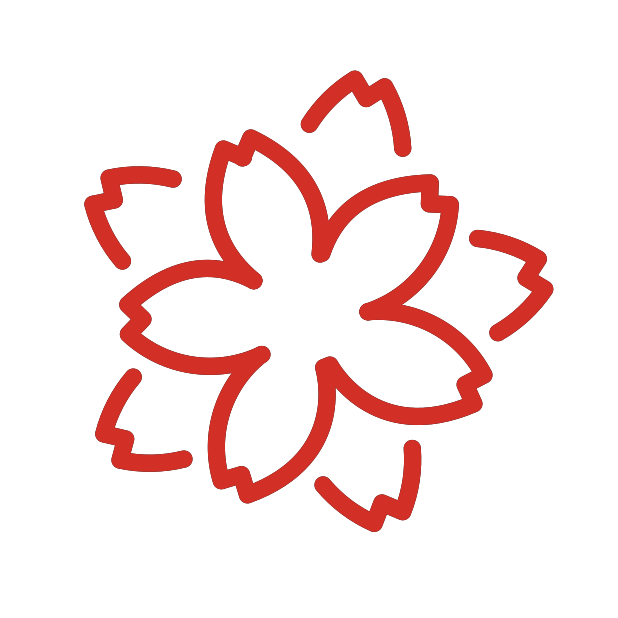
Emoji: 💮
Name: white flower
Unicode: 0x1f4ae